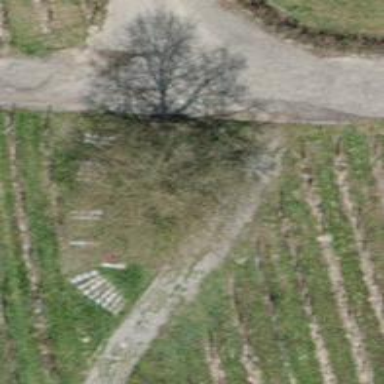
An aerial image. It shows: Bench.